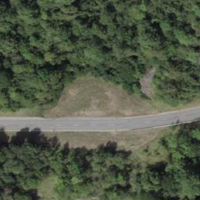
EUNIS habitat code: 41
Species observed at this site:
Pholidoptera griseoaptera
Argynnis paphia
Melanargia galathea